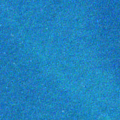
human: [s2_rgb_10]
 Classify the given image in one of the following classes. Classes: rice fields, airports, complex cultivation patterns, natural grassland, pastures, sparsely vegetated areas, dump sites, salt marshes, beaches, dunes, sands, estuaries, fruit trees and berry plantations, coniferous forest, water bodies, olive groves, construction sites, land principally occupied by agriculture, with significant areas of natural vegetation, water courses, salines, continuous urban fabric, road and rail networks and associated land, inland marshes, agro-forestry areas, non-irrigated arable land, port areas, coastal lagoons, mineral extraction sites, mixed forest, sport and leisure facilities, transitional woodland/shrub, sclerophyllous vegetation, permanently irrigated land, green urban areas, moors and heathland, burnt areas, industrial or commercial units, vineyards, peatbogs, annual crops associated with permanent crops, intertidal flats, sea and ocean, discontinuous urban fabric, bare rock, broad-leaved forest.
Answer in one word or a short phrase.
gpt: sea and ocean